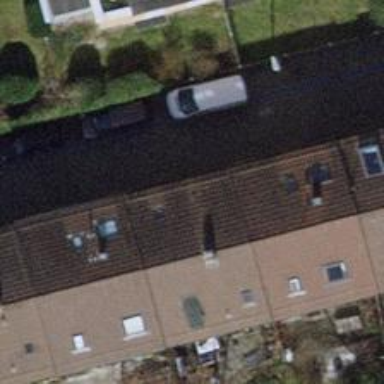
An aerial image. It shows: Apartments building with gabled roof covered with tiles. The roof orientation is across the building.